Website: home-depot
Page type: newsletter-management
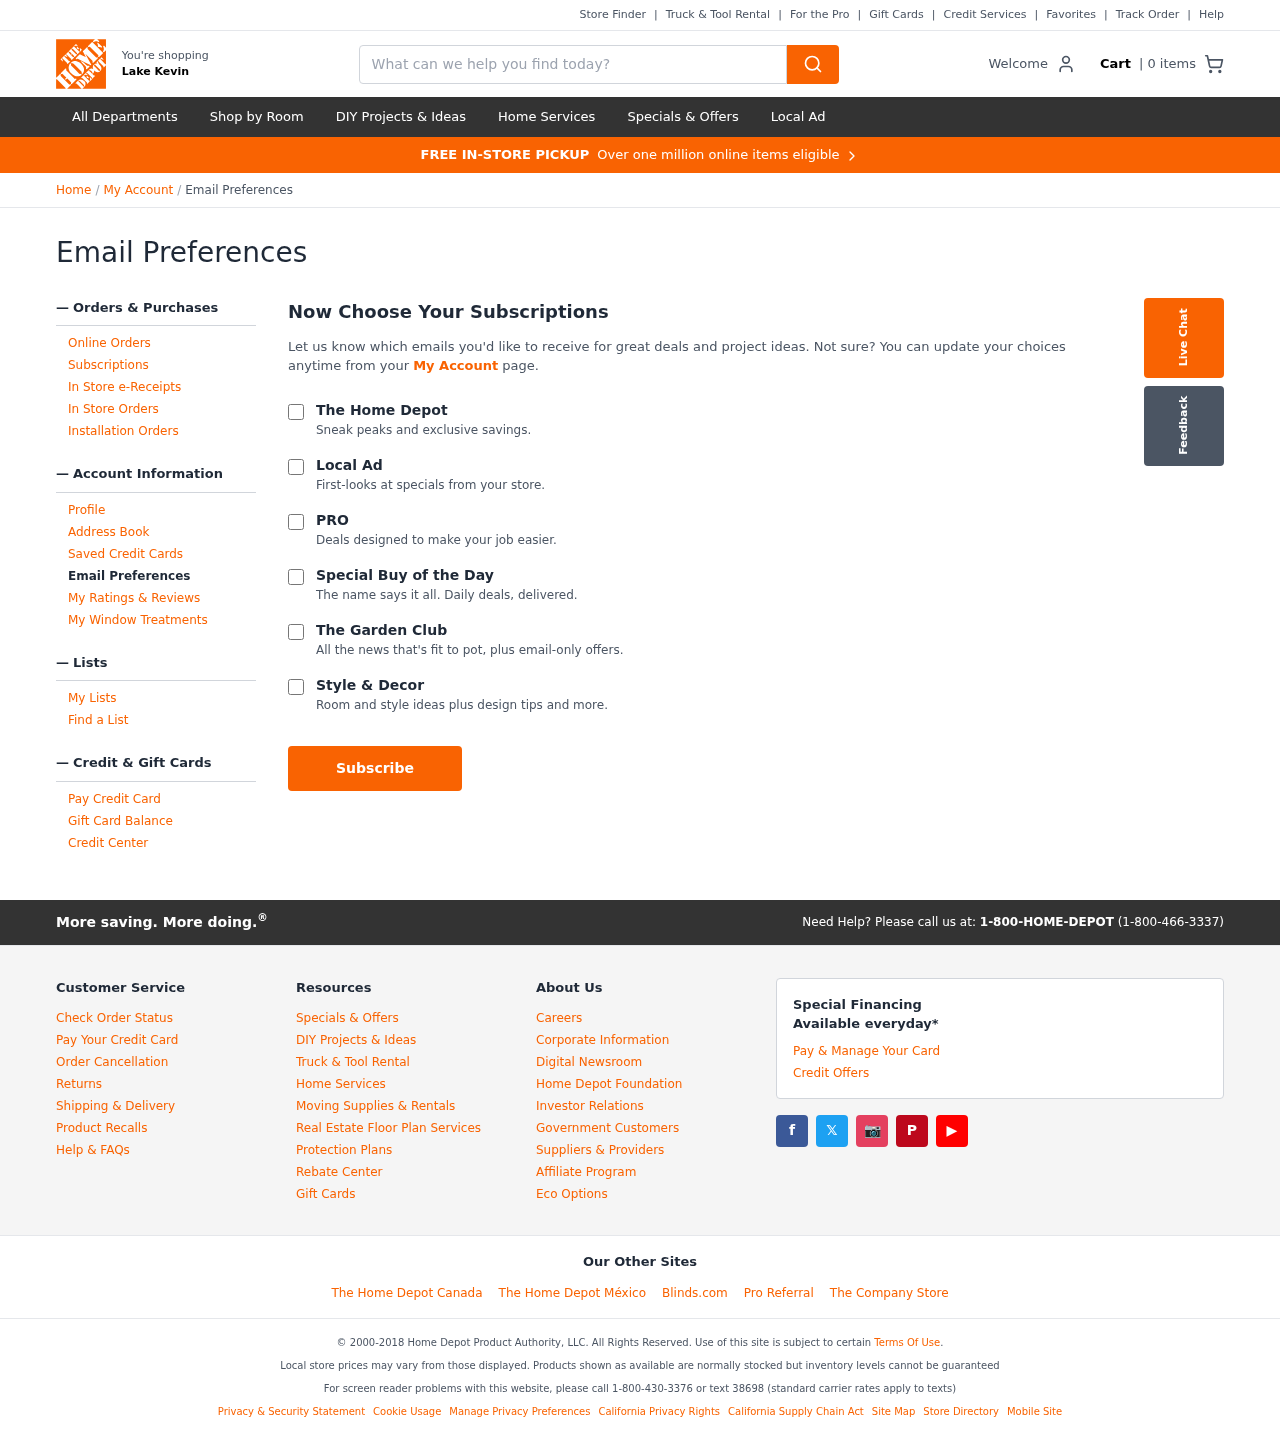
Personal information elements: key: PII_CITY
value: Lake Kevin
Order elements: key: ORDER_NUM_ITEMS
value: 0
Search elements: key: HEADER_SEARCH
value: What can we help you find today?